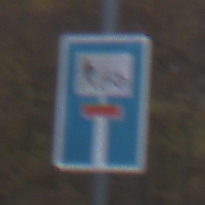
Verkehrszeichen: SackgasseRadverkehrFussgaengerDurchlaessig
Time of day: SunriseSunset
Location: Outdoor (Nature)
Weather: PartlyCloudy
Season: Autumn
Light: Natural